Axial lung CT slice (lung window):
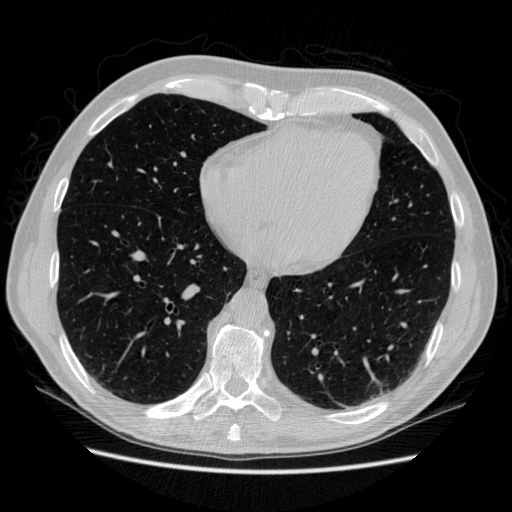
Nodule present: no